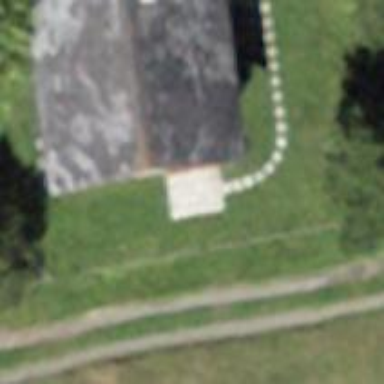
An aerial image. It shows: Bungalow-style building.